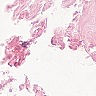
Metastatic tissue present: no